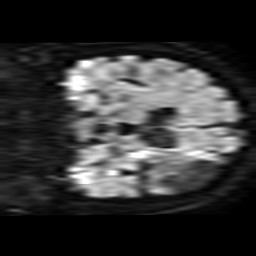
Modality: TRACE
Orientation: coronal
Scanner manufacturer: philips
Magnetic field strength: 3 T
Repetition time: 4.313 s
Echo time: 0.06069 s